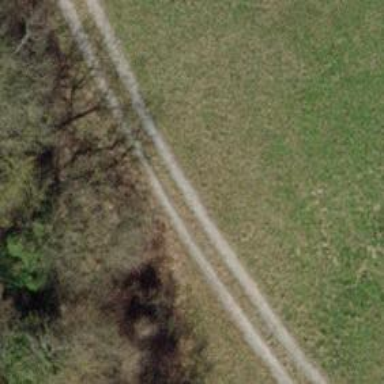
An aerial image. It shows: Service road with grass surface.